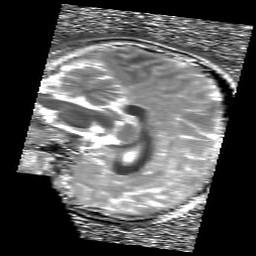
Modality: T1map
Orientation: sagittal
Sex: female
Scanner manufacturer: siemens
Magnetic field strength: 3 T
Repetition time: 5 s
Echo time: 0.00355 s